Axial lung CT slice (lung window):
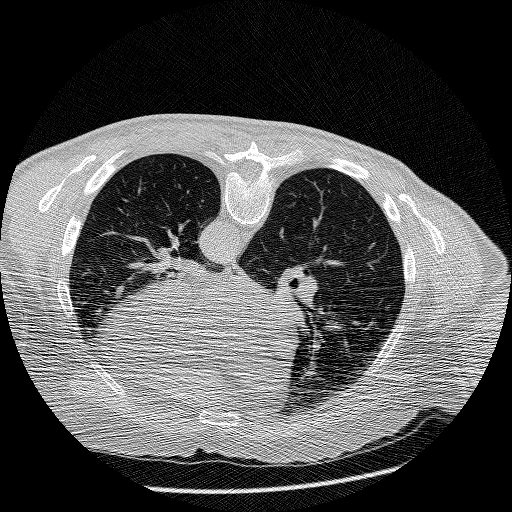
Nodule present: no